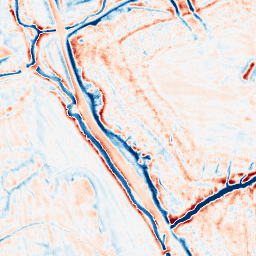
Category: edge_preserving
Decomposition family: bilateral
Decomposition parameters: d: 15
sigma_color: 50
sigma_space: 75
Upsampling method: fft_zeropad
Upsampling parameters: scale: 2
Upsampling scale: 2